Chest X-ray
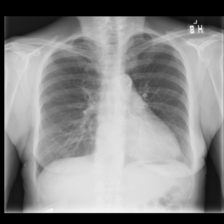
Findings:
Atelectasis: negative
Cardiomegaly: negative
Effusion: negative
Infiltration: negative
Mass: negative
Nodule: positive
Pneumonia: negative
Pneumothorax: negative
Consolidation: negative
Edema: negative
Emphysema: negative
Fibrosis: negative
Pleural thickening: negative
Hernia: negative